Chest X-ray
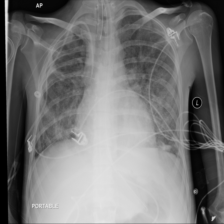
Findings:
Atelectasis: negative
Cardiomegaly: negative
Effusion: negative
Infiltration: negative
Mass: negative
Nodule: negative
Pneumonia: negative
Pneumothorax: negative
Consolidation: negative
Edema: negative
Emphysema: negative
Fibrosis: negative
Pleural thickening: negative
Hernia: negative